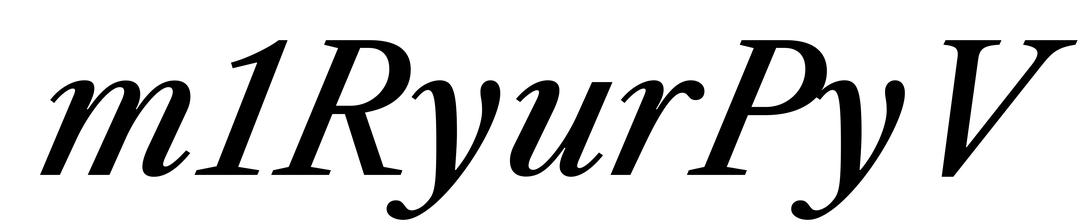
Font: LibreCaslonText-Italic_Medium_Italic